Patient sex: M
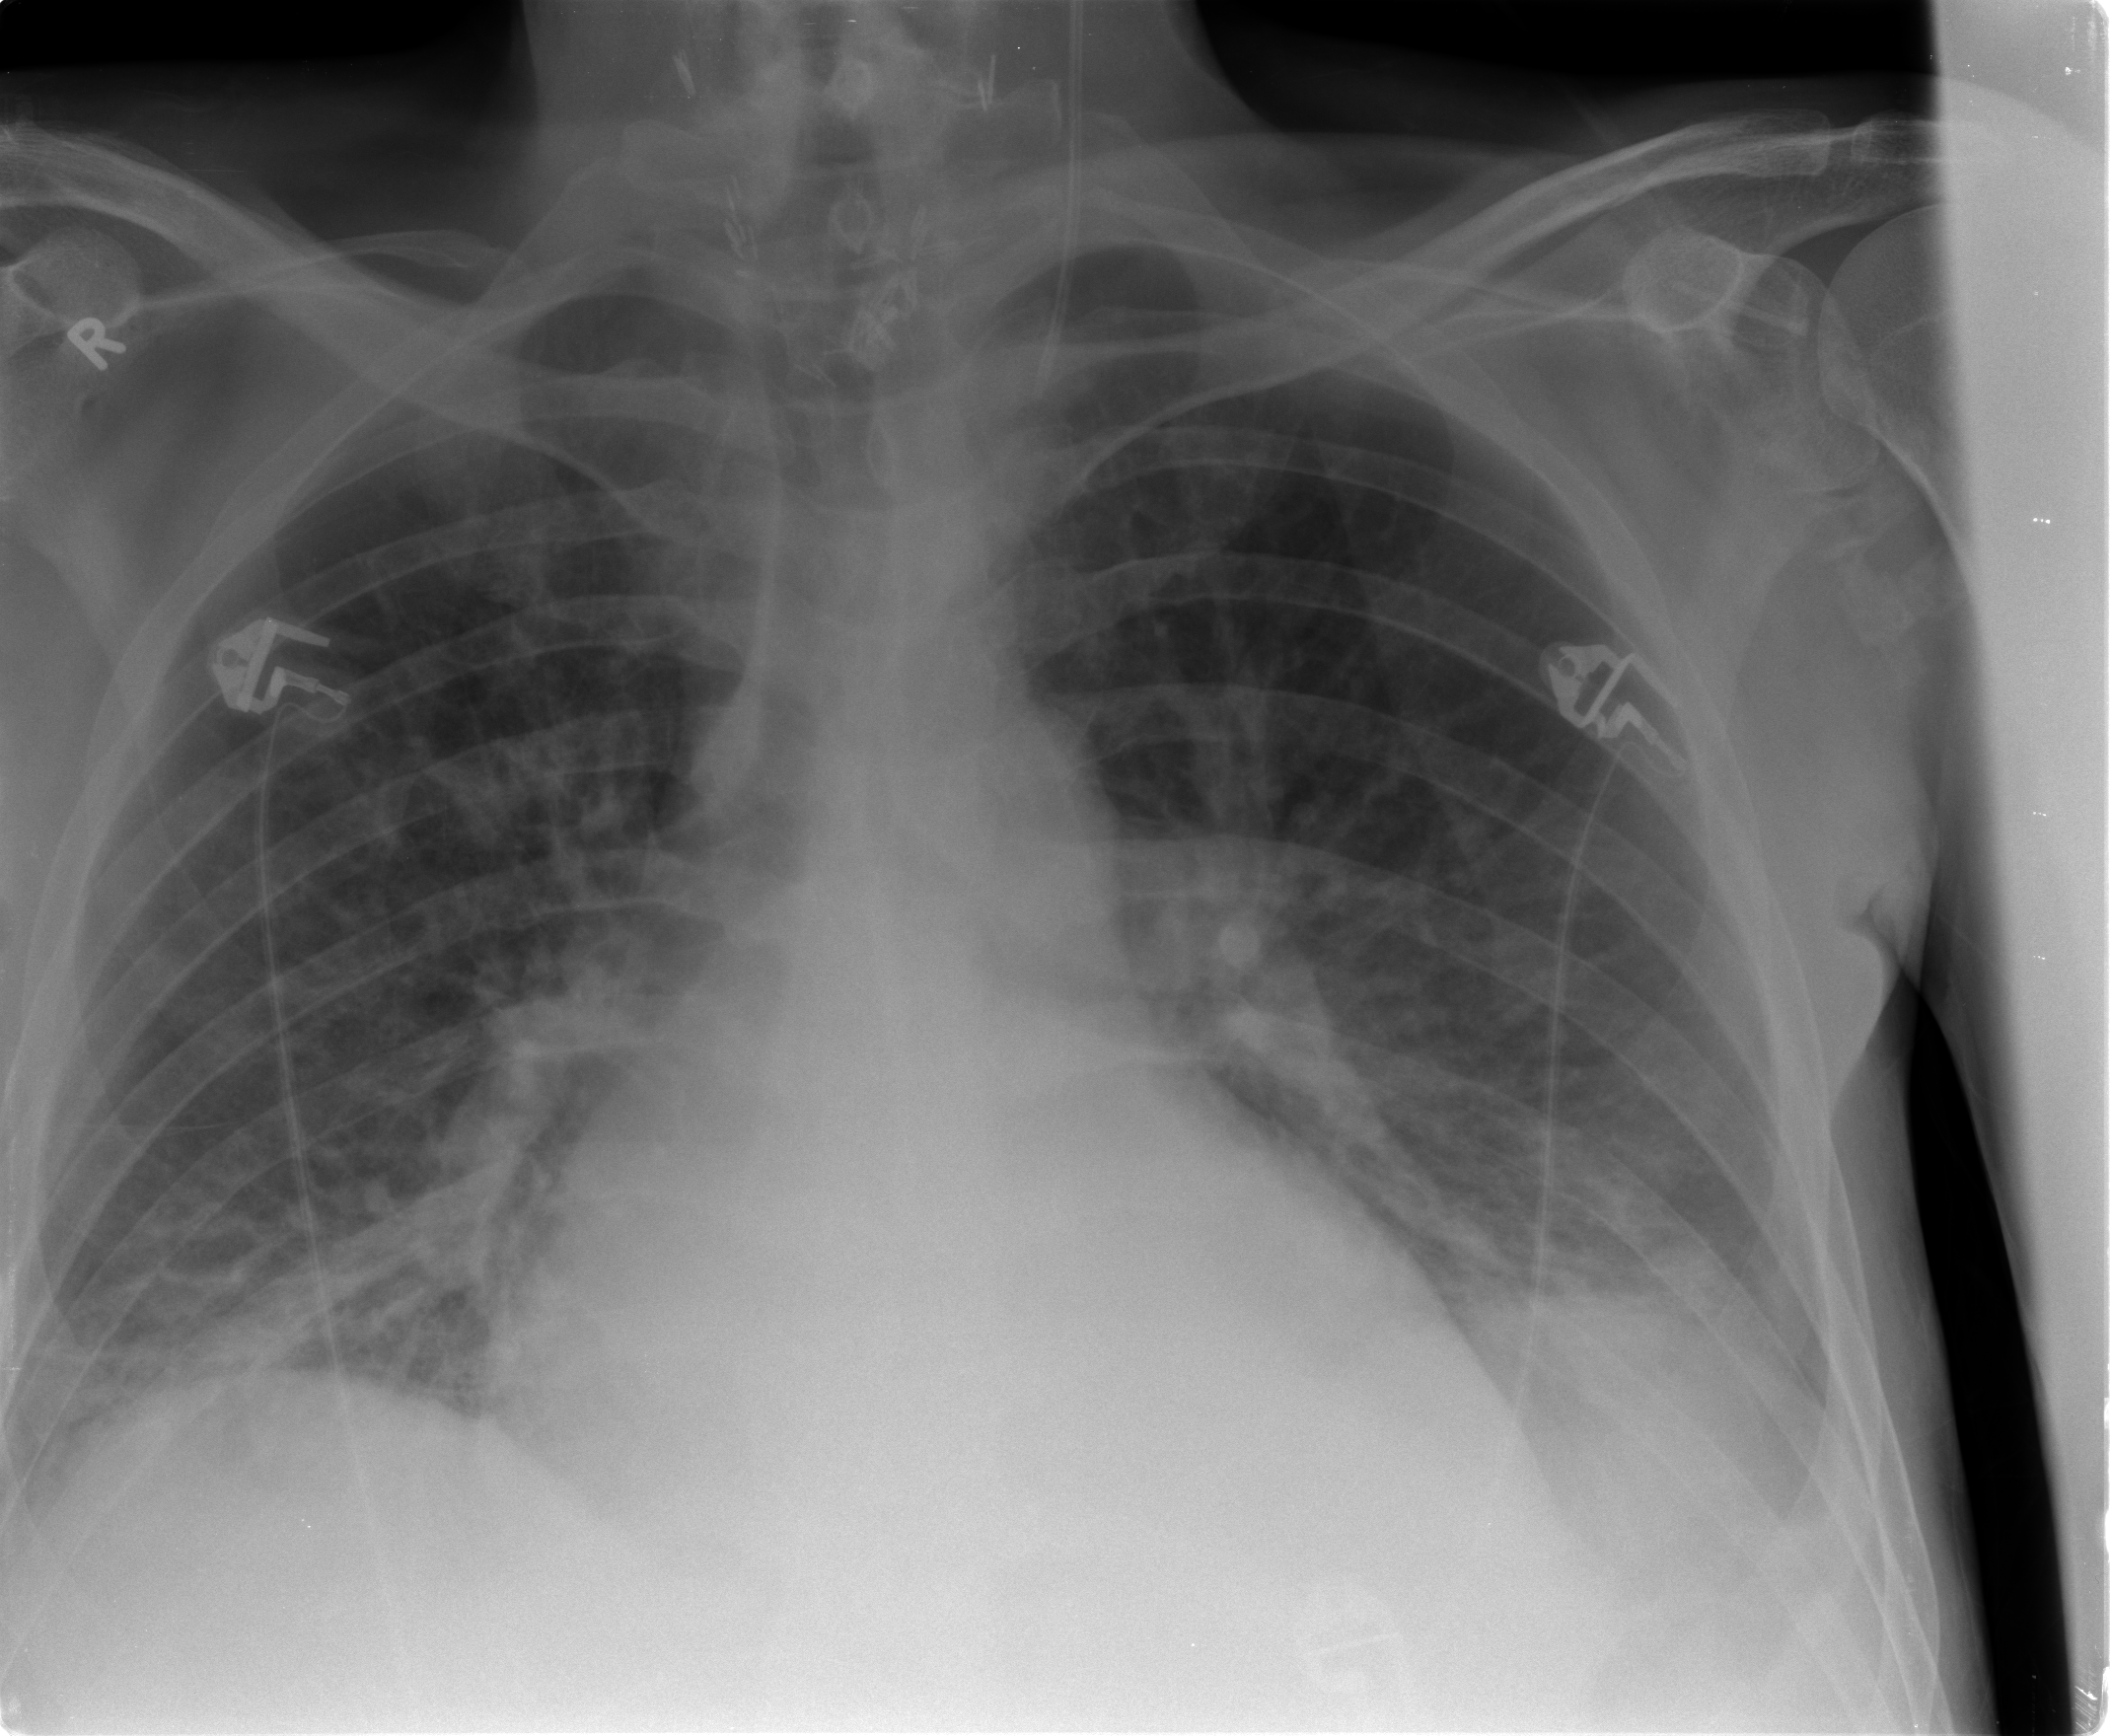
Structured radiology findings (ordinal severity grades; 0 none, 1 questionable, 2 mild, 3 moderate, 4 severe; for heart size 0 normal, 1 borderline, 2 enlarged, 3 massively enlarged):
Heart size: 2
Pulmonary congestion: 2
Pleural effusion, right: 0
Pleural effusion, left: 2
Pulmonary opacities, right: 1
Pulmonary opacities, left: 1
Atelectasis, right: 2
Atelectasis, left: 2